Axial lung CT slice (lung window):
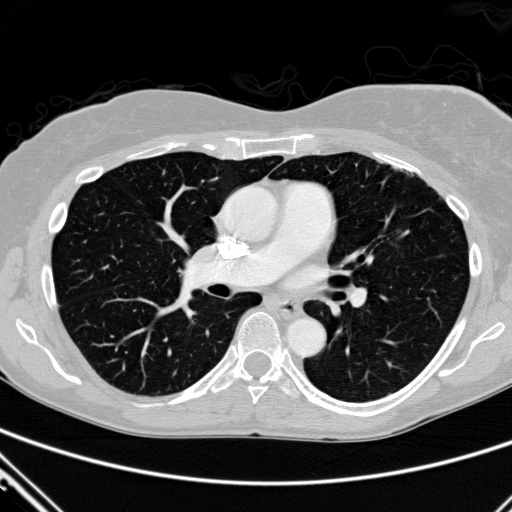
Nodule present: no